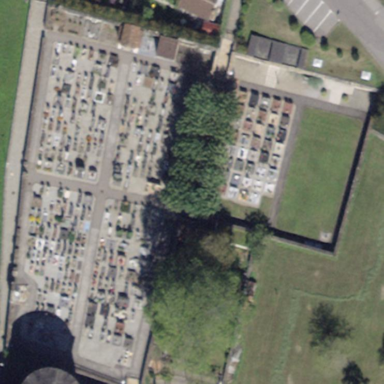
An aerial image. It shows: Cemetery.